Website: macys
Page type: delivery-shipping
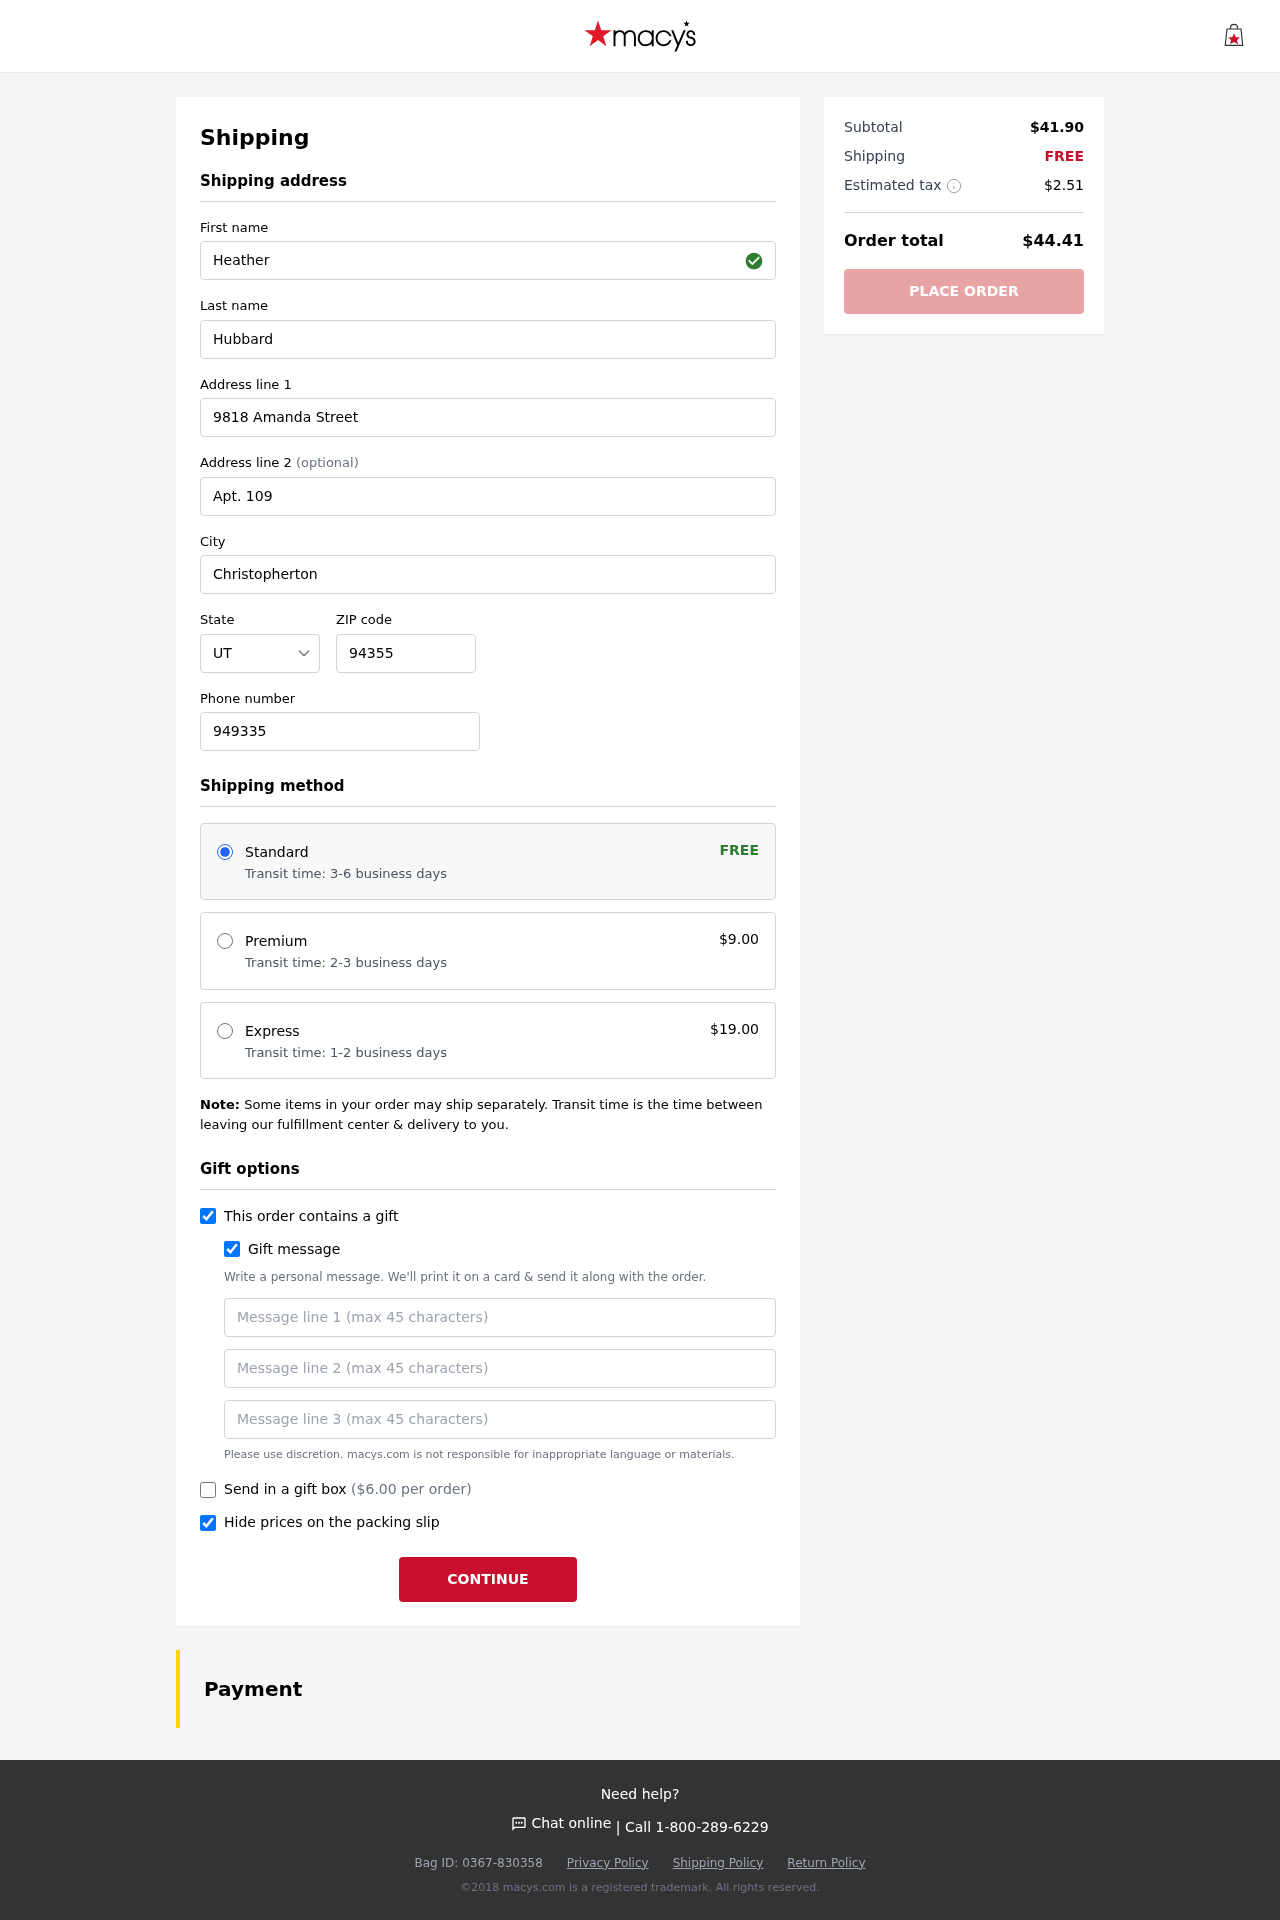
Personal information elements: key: PII_STATE_ABBR
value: UT
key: PII_FIRSTNAME
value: Heather
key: PII_LASTNAME
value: Hubbard
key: PII_STREET
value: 9818 Amanda Street
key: PII_STREET2
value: Apt. 109
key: PII_CITY
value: Christopherton
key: PII_POSTCODE
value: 94355
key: PII_PHONE
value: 9493357944
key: PII_GIFT_MESSAGE
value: Hey Manuel, I know how much you love getting creative, so I thought this gel pen set would be perfect for all your doodles and notes! Can’t wait to see what amazing things you create with them!  Heather
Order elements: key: ORDER_SHIPPING_STANDARD
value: Transit time: 3-6 business days
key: ORDER_SHIPPING_COST
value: FREE
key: ORDER_SHIPPING_PREMIUM
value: Transit time: 2-3 business days
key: ORDER_SHIPPING_PREMIUM_PRICE
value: $9.00
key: ORDER_SHIPPING_EXPRESS
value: Transit time: 1-2 business days
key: ORDER_SHIPPING_EXPRESS_PRICE
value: $19.00
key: ORDER_GIFT_BOX_PRICE
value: ($6.00 per order)
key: ORDER_SUBTOTAL
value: $41.90
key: ORDER_SHIPPING_COST2
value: FREE
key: ORDER_TAX
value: $2.51
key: ORDER_TOTAL
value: $44.41